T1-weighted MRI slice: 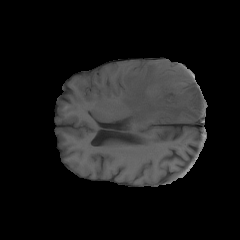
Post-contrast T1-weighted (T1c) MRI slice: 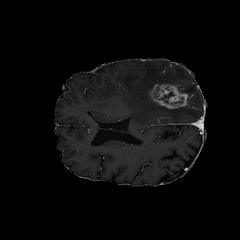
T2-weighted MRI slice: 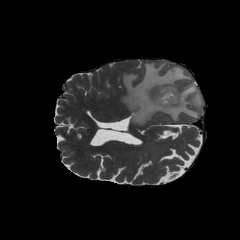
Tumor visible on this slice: yes